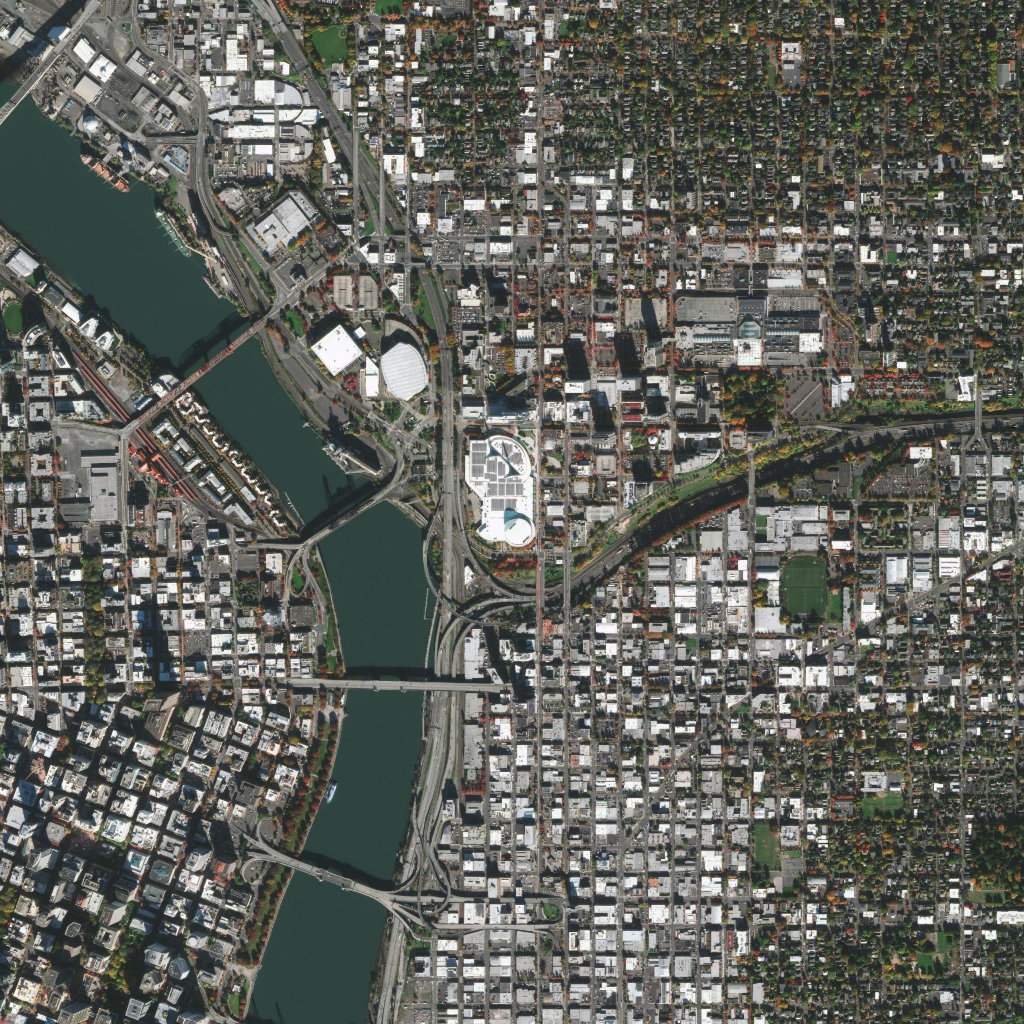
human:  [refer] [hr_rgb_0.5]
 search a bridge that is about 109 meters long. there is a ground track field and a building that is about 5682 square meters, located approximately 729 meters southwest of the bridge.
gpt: <box>[[95, 38, 95, 42, 0]]</box>